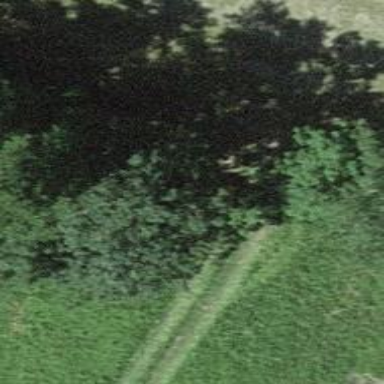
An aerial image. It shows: Culvert tunnel passing through ditch.